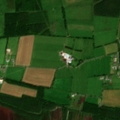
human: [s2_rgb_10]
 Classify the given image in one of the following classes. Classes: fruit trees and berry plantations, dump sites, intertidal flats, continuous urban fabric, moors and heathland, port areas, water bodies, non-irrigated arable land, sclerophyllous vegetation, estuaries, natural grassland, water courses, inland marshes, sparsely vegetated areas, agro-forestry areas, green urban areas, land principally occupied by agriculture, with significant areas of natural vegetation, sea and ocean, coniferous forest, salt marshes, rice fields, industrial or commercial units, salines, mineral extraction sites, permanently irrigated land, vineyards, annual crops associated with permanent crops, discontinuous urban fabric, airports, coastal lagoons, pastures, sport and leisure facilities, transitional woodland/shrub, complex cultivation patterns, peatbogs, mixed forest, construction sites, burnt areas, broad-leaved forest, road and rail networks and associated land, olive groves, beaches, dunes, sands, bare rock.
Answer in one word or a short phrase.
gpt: non-irrigated arable land, pastures, complex cultivation patterns, transitional woodland/shrub, peatbogs